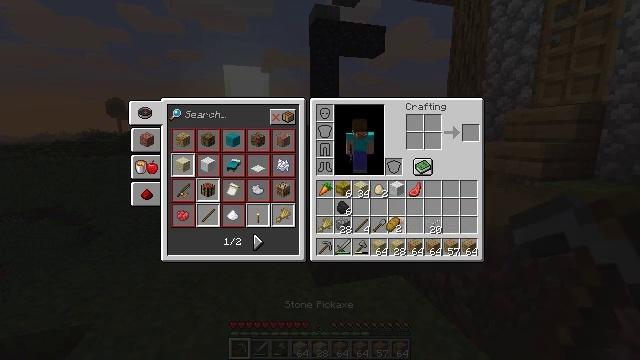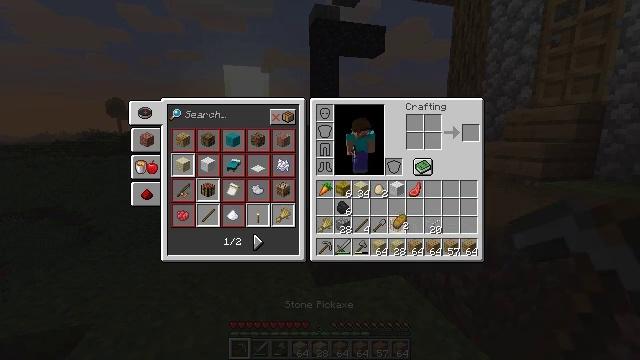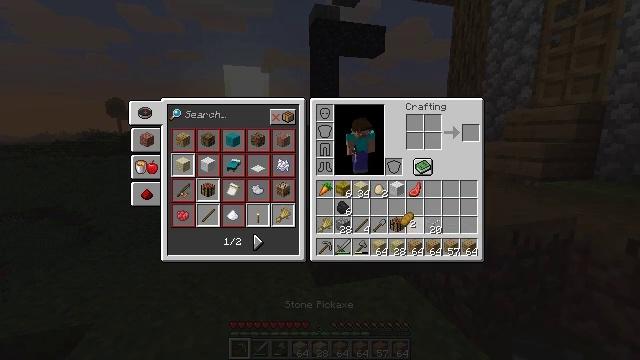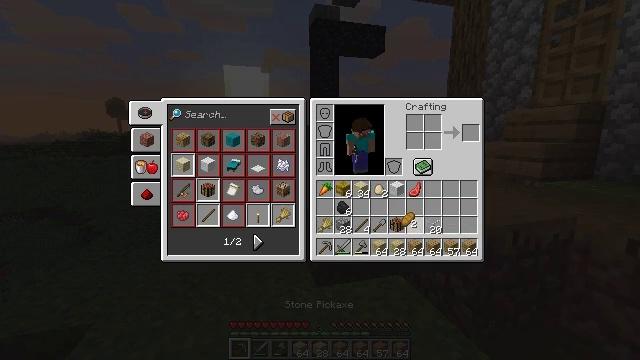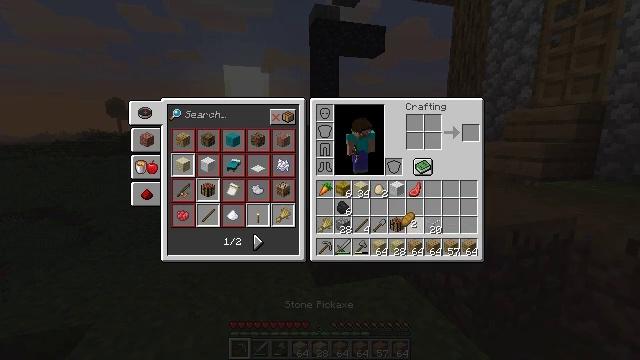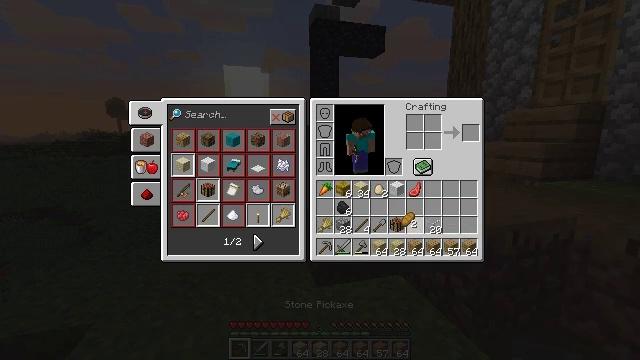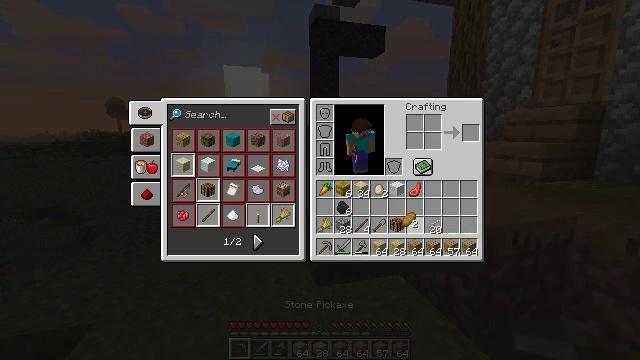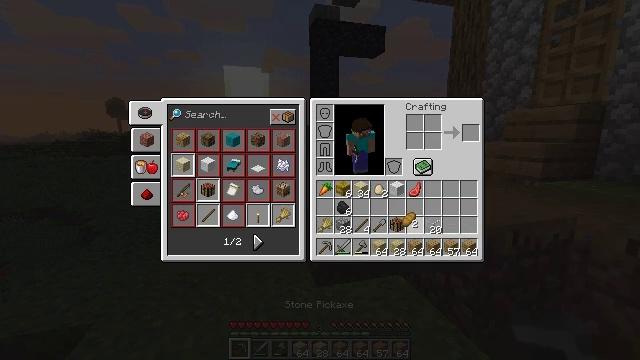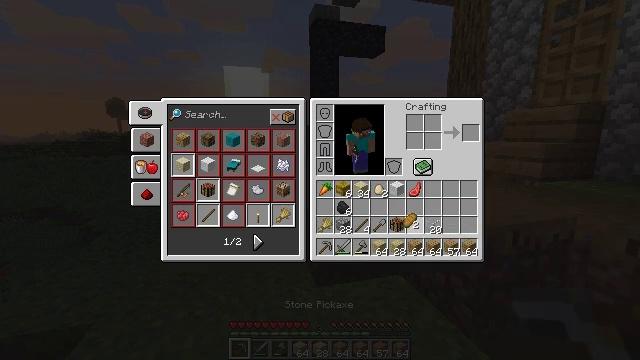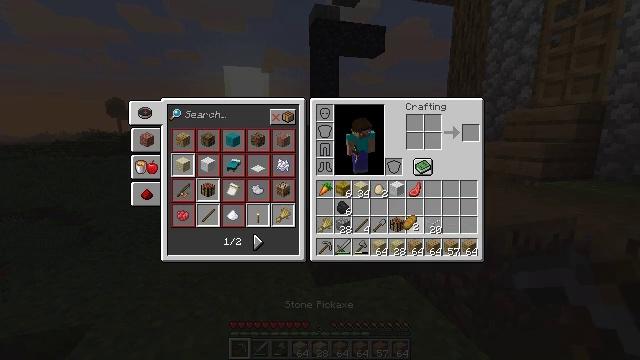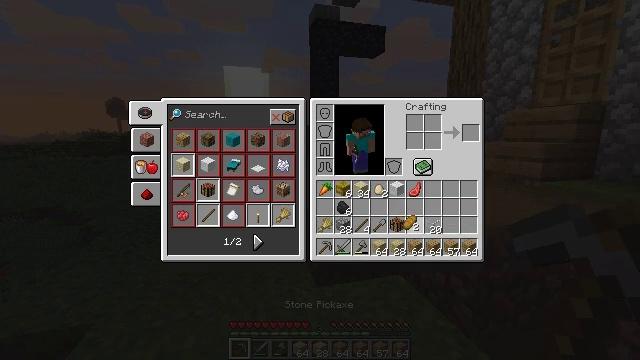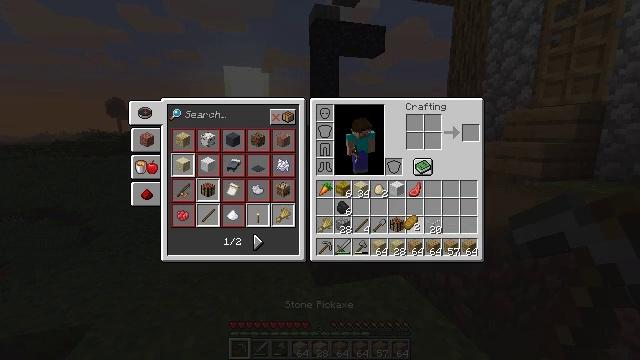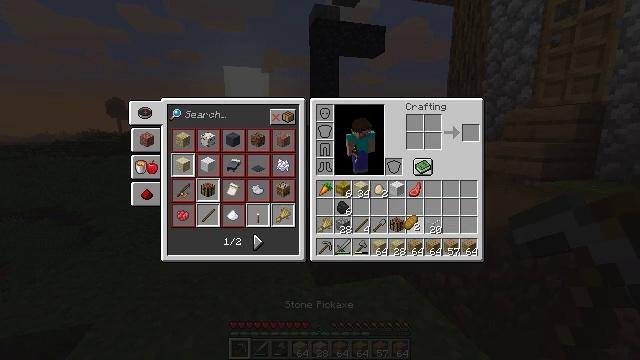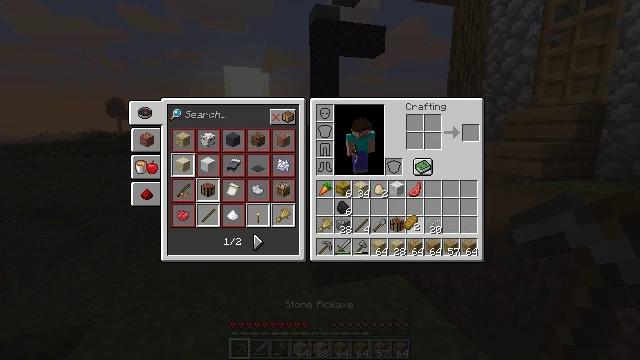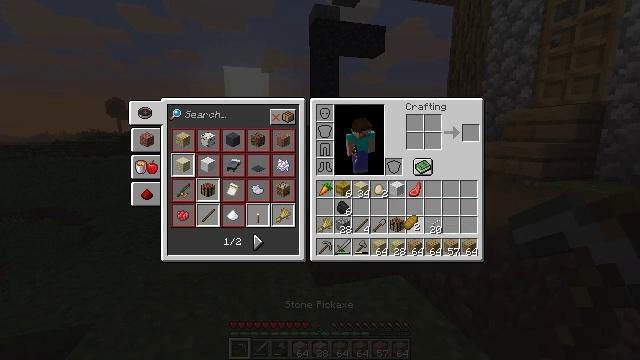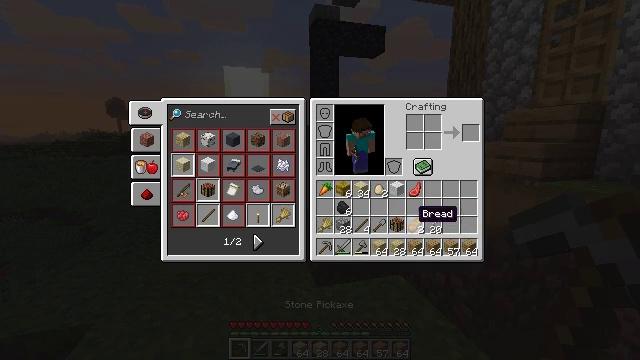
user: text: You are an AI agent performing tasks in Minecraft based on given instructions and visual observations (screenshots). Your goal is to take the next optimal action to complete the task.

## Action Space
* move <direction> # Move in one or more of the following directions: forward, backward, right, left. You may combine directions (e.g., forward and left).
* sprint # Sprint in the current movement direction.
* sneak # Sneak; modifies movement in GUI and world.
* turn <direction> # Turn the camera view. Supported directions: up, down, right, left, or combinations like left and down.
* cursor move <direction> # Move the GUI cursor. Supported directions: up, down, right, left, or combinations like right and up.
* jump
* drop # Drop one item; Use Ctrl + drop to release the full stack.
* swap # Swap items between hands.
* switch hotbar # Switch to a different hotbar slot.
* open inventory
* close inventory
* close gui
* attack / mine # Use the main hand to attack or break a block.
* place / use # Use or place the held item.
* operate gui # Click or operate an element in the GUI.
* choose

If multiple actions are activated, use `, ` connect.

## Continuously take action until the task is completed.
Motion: motion action
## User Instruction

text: Recycle the stone brick stairs from the structure.
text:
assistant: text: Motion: no_op
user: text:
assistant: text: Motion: cursor move right
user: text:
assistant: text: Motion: no_op
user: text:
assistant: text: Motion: no_op
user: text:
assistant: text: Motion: no_op
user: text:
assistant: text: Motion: no_op
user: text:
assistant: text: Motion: no_op
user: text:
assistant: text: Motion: no_op
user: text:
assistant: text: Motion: no_op
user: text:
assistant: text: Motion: no_op
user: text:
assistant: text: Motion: no_op
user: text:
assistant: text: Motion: operate gui
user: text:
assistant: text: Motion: operate gui
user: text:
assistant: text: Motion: operate gui
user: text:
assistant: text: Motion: no_op
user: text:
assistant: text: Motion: no_op
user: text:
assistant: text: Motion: no_op
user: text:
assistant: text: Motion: no_op
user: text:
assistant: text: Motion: no_op
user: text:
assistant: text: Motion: no_op
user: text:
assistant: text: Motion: cursor move left
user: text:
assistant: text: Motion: cursor move left
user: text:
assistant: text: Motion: no_op
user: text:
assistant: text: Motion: no_op
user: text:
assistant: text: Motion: no_op
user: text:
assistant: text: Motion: no_op
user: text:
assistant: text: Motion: no_op
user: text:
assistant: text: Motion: no_op
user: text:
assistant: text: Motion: no_op
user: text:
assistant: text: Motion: no_op